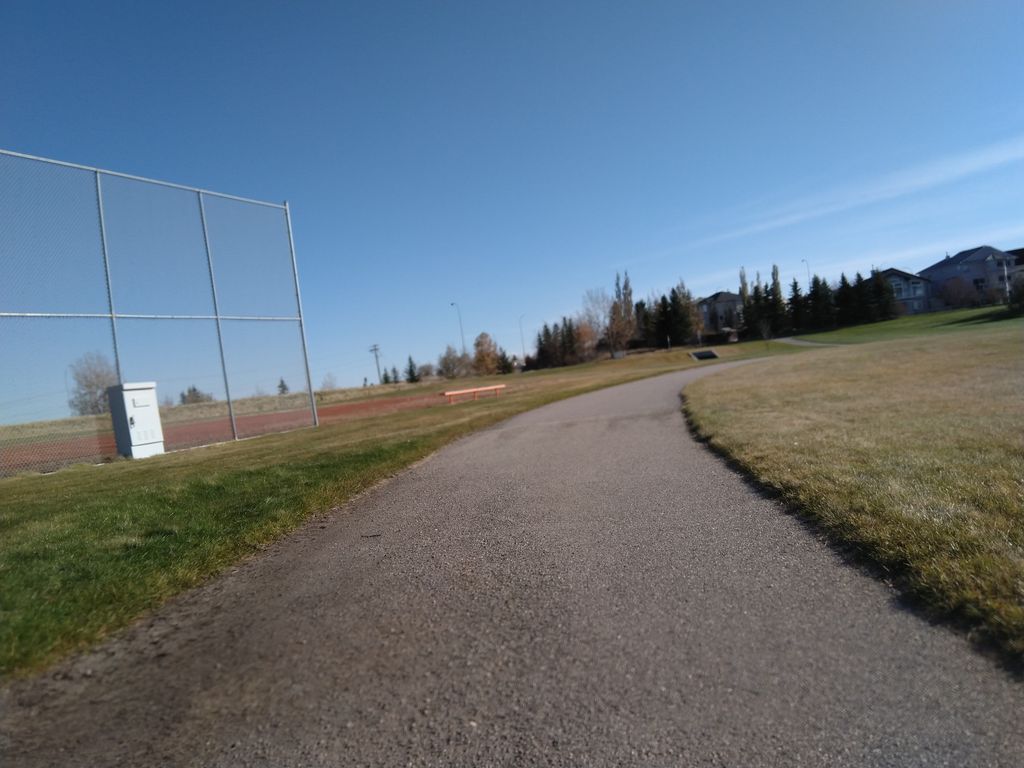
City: calgary